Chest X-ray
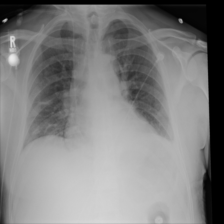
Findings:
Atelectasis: negative
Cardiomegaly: negative
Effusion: negative
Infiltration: negative
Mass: negative
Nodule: negative
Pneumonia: negative
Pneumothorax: positive
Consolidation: negative
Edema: negative
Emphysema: negative
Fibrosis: negative
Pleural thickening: negative
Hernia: negative